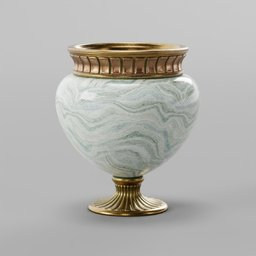
Label: decoration